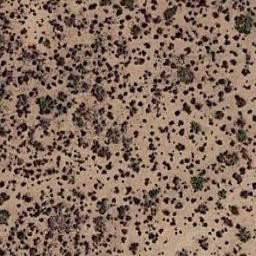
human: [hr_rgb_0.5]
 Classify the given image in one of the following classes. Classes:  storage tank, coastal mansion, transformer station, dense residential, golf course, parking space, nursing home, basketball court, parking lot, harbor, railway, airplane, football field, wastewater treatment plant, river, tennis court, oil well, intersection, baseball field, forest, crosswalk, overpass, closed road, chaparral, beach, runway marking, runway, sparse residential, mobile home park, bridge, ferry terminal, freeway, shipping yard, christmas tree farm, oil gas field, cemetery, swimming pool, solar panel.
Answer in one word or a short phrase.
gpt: chaparral